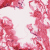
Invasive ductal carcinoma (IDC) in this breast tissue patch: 0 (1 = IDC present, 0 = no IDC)